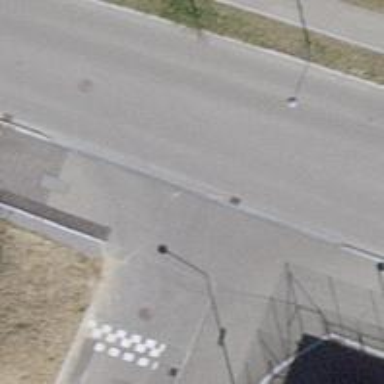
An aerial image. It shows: Unmarked crossing with traffic calming table on the road.